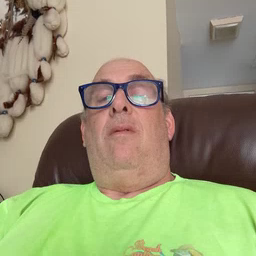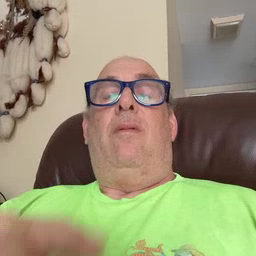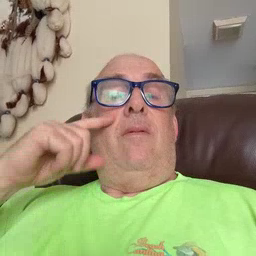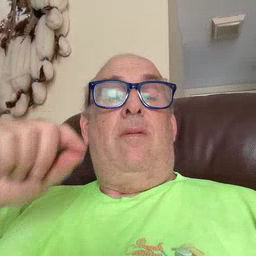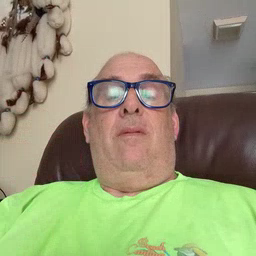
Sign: cat